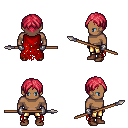
a pixel art fantasy rpg character, male body template, human, dark skin, red tattered cape, gold greaves, ruby red parted hairstyle, metal gloves, brown shoes, spear, four views (front, back, left, right), 2x2 character sprite sheet, small pixel art, hard edges, no anti-aliasing